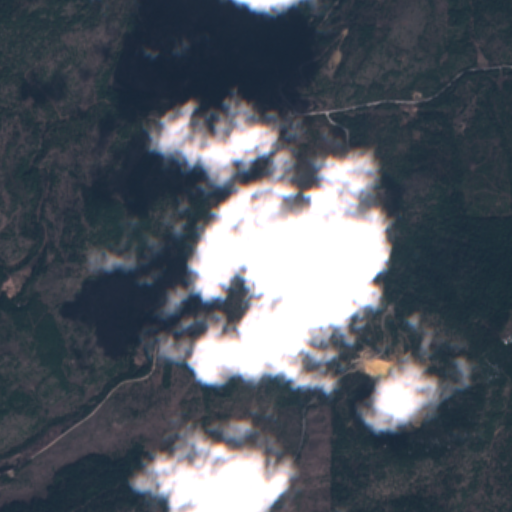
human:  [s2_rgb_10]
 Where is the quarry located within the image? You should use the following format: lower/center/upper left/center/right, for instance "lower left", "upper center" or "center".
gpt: The quarry is located in the lower right of the image.
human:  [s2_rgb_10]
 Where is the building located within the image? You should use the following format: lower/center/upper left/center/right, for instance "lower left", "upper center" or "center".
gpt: The building is located in the upper right of the image.
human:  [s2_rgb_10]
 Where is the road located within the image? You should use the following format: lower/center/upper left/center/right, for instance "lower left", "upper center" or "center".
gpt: There is no road in the image.